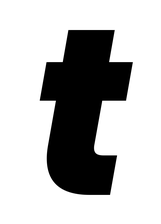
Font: Poppins-ExtraBoldItalic